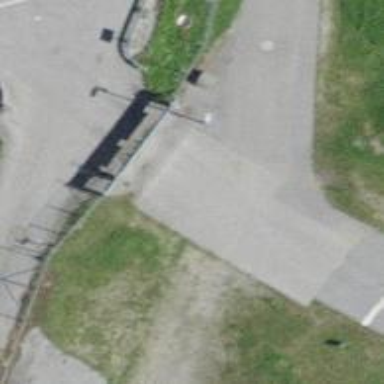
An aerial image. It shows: Gate.